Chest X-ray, PA view. Patient: 45 years old, sex F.
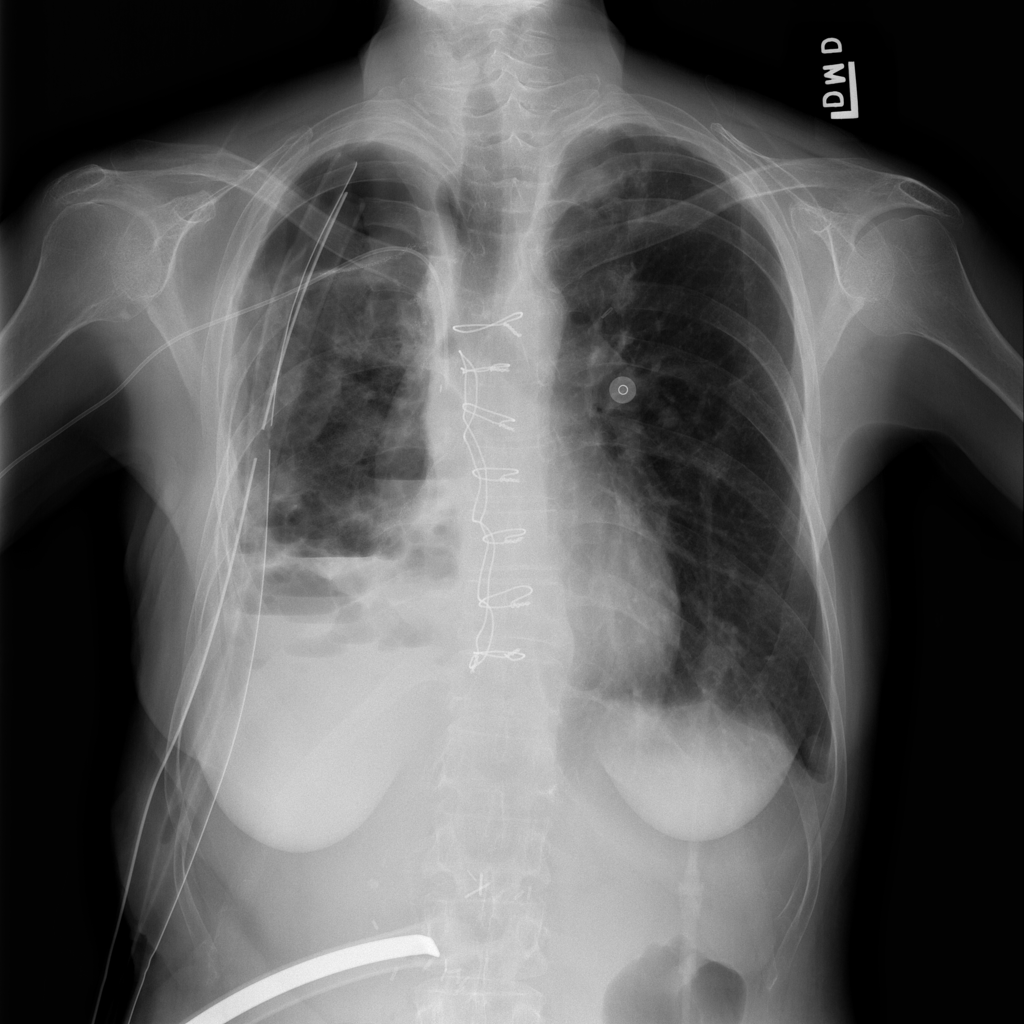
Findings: No Finding